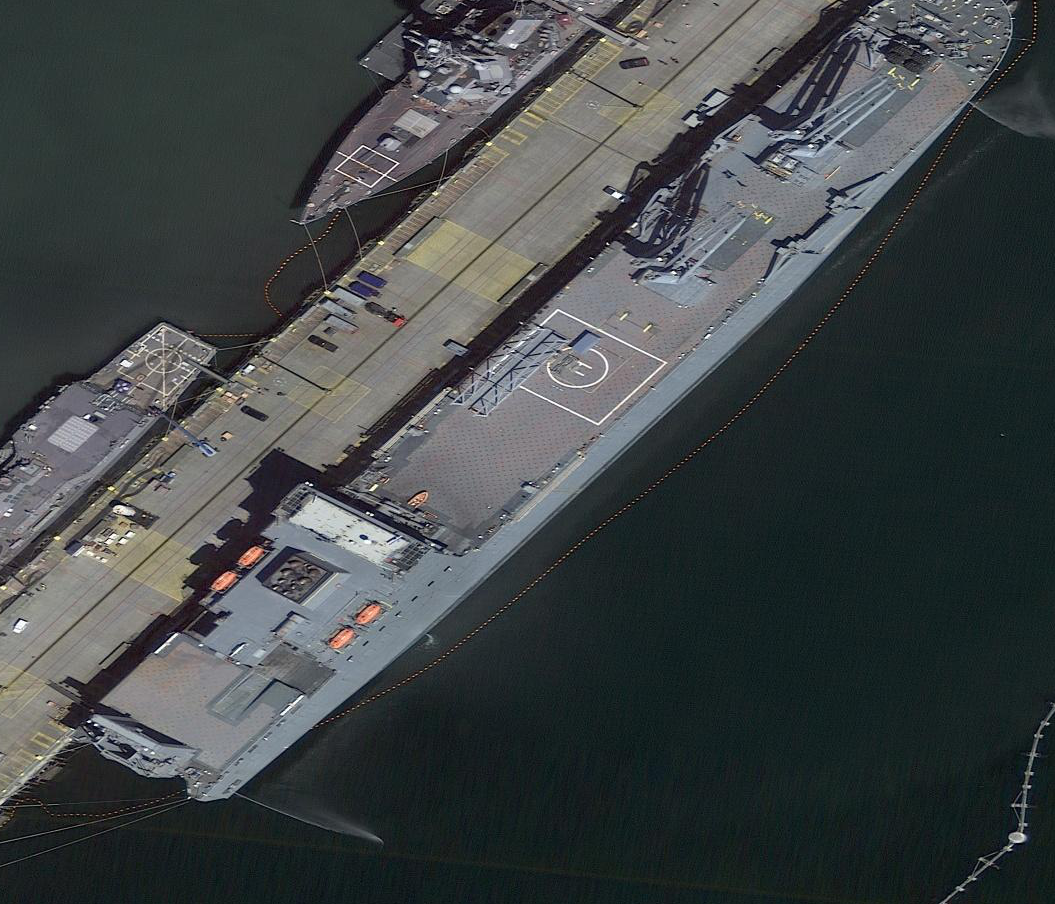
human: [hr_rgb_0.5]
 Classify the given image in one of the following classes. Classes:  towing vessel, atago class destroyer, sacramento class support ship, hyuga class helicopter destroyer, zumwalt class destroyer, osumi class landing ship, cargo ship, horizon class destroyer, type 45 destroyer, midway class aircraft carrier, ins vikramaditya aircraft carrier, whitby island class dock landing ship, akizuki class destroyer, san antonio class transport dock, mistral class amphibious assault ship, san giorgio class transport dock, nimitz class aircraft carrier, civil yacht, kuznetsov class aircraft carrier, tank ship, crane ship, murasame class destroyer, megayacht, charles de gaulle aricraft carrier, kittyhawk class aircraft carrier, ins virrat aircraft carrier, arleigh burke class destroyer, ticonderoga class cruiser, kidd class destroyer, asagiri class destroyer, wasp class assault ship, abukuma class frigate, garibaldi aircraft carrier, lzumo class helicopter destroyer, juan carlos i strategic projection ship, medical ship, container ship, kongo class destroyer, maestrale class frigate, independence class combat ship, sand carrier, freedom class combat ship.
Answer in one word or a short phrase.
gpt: Crane ship